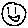
Label: smiley face